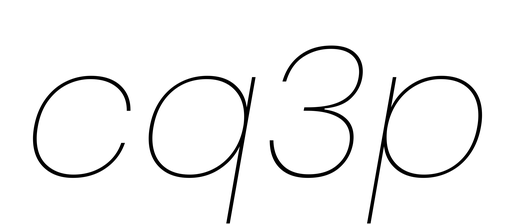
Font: Poppins-ThinItalic